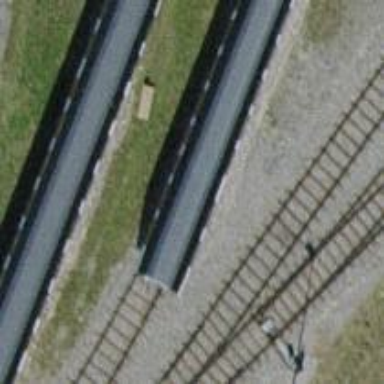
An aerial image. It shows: Railway yard used for servicing trains.